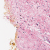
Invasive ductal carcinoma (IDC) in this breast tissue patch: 0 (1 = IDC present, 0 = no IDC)